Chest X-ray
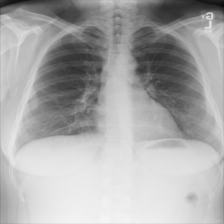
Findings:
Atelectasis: negative
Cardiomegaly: negative
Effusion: negative
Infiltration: negative
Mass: negative
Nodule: negative
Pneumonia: negative
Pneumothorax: negative
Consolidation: negative
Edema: negative
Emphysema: negative
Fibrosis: negative
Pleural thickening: negative
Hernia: negative